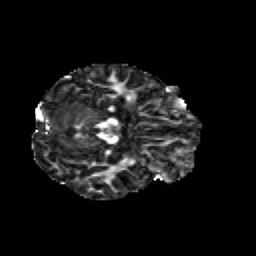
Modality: FA
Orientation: axial
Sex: male
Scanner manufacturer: siemens
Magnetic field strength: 3 T
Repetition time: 5 s
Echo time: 0.071 s